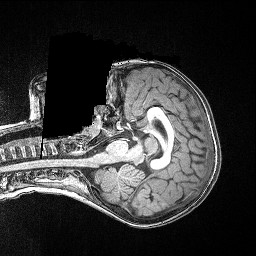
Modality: T1w
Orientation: axial